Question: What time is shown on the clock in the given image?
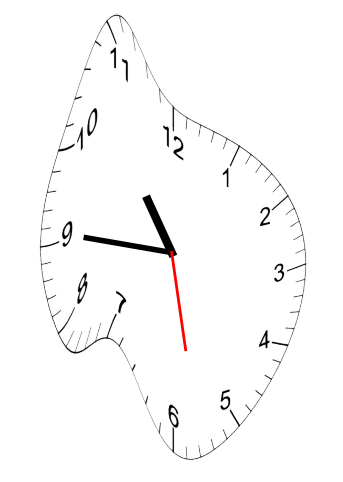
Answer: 10:45:28